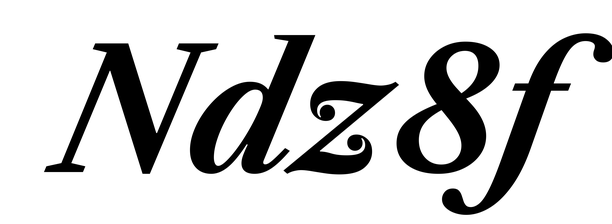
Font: LibreCaslonText-Italic_Bold_Italic